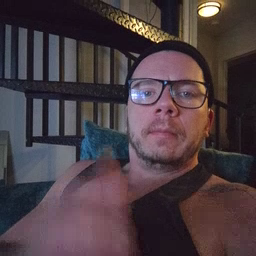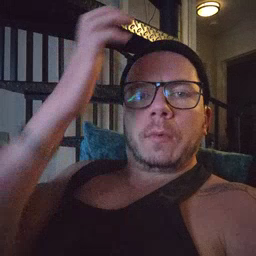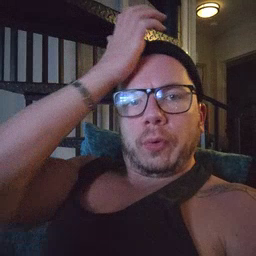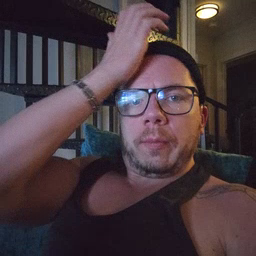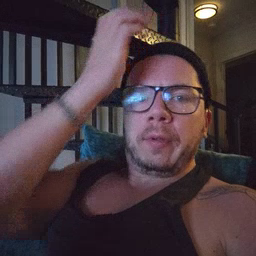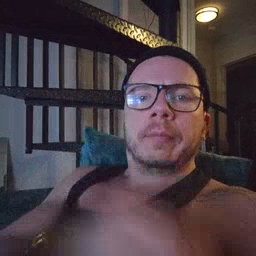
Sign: garbage